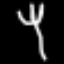
Label: fork